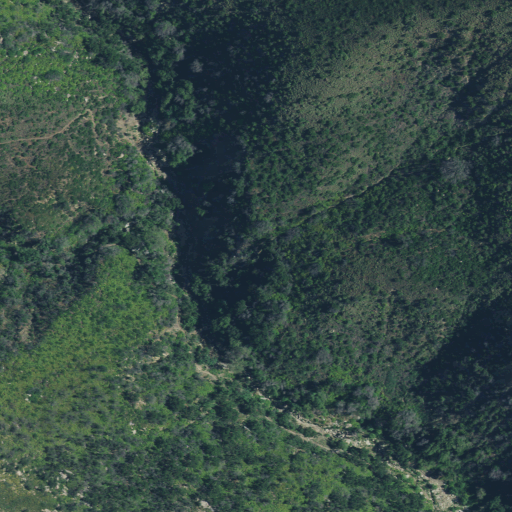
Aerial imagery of valley in California named West Fork Cold Spring Canyon containing grassland, shrub, open development, mixed forest, and evergreen forest